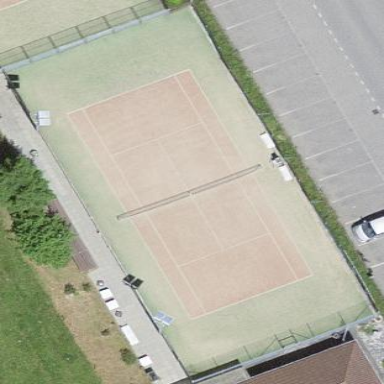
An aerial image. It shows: Clay tennis court on pitch.